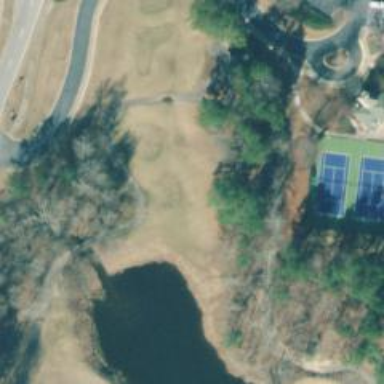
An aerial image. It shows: Path for both road and golf.